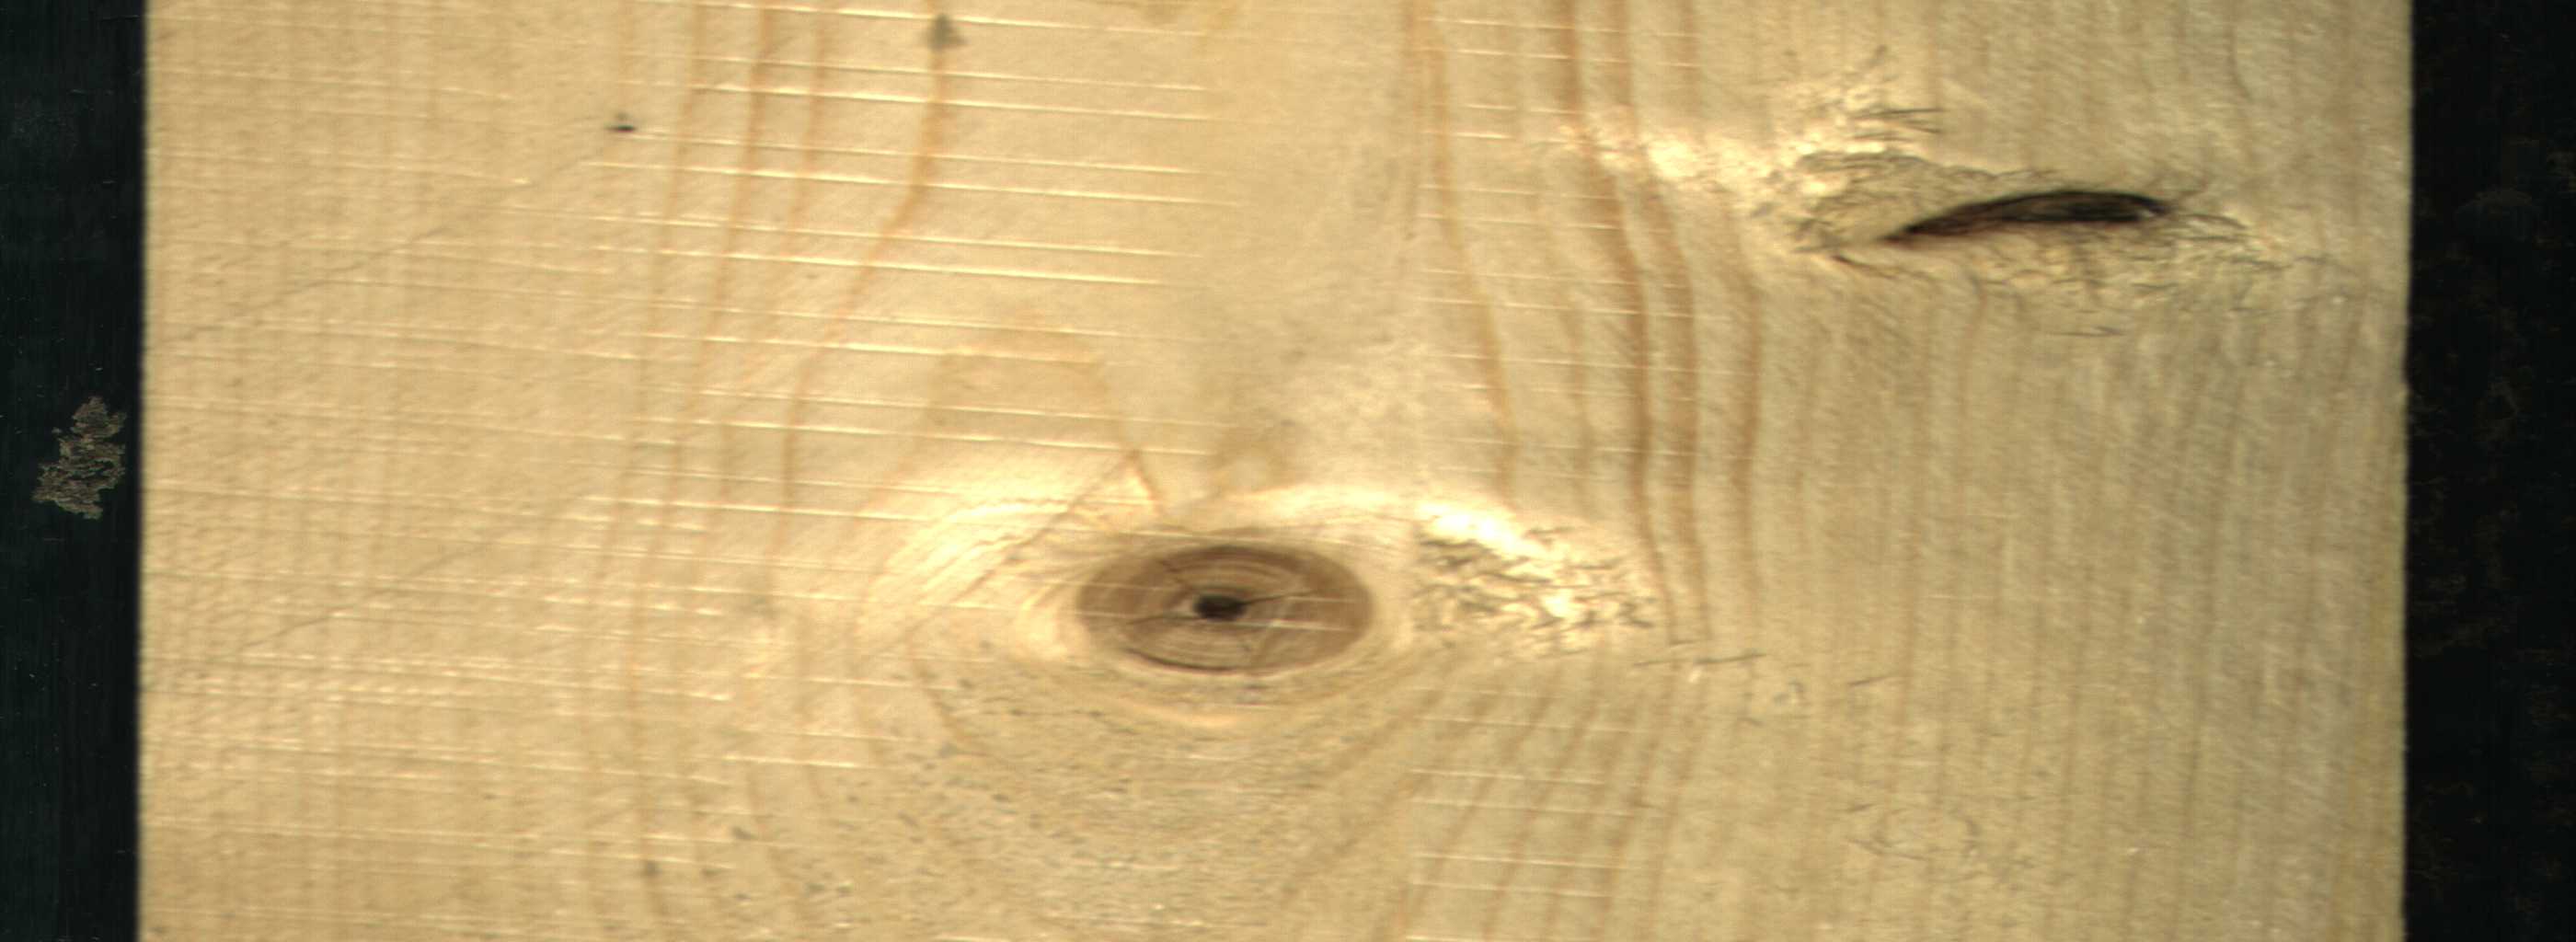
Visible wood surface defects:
knot_with_crack
Dead_Knot